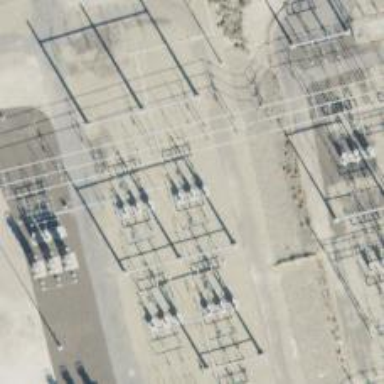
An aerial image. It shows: Switch for power supply.